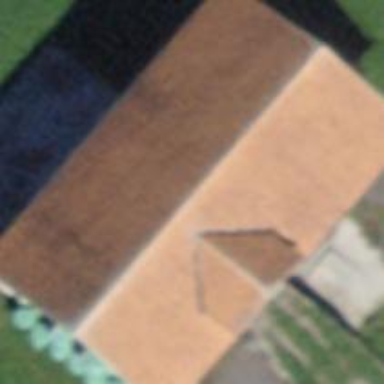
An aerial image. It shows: Barn.